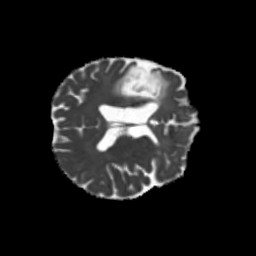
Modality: MD
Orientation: axial
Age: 64
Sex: female
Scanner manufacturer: siemens
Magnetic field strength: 3 T
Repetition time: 5.25 s
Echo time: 0.08 s